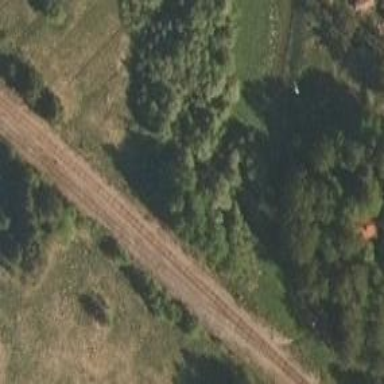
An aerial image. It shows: Railway signal.